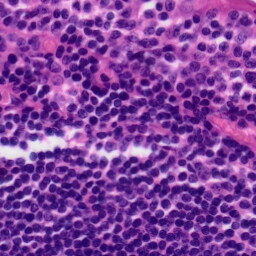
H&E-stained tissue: Tonsil